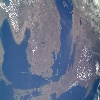
Label: land